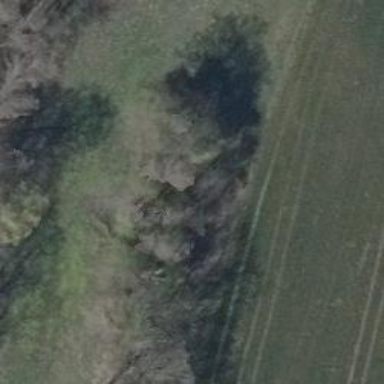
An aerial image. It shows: Row of deciduous broadleaved trees.